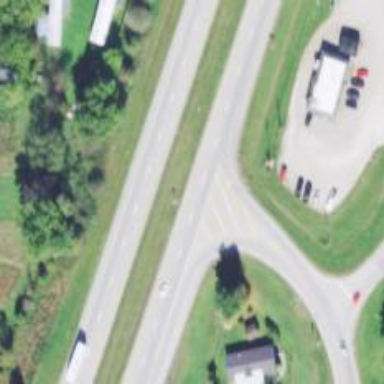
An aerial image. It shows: Trunk link highway.